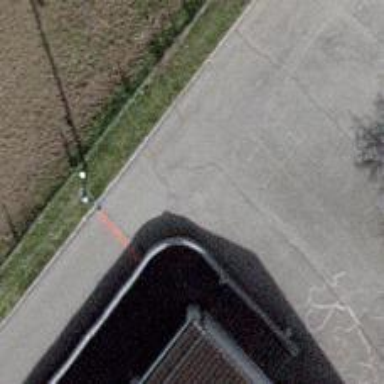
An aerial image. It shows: Pedestrian road.